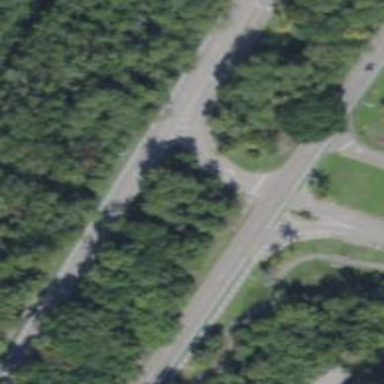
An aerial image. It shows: Primary link highway with asphalt surface.